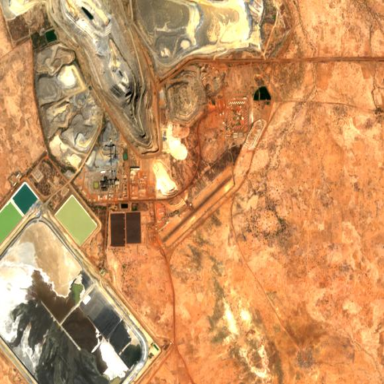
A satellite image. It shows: Industrial area used for mining operations.